An envelope spectrum derived from a bearing vibration measurement is shown; the reference markers locate BPFO, BPFI, BSF and FTF for this bearing geometry and shaft speed. Based on the visible evidence, which condition applies: normal, inner_race, outer_race, ball?
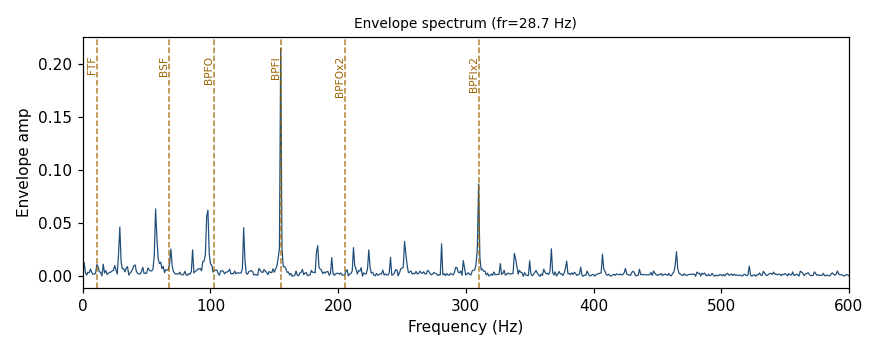
Answer: inner_race